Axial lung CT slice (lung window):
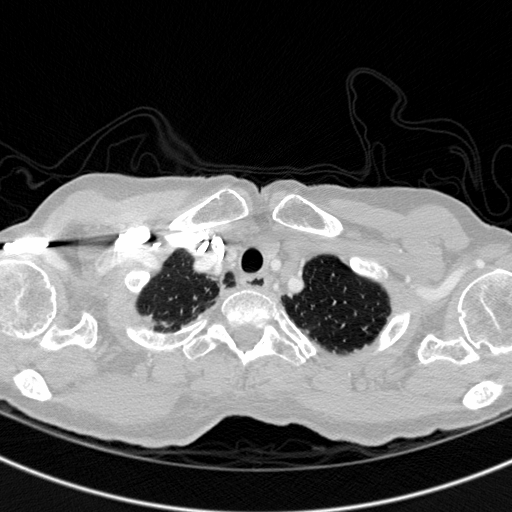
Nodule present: no